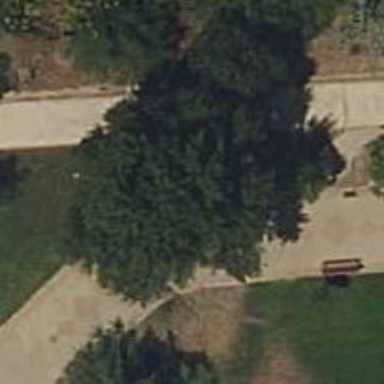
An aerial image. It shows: Path made of paving stones.